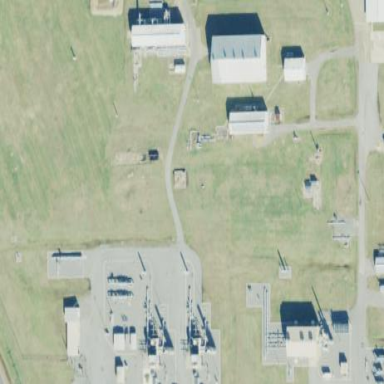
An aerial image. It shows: Industrial area with compression substation. The area is enclosed by fence.